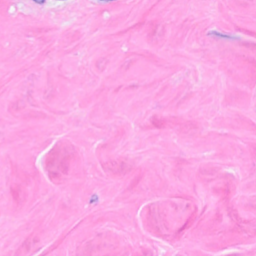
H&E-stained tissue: Breast